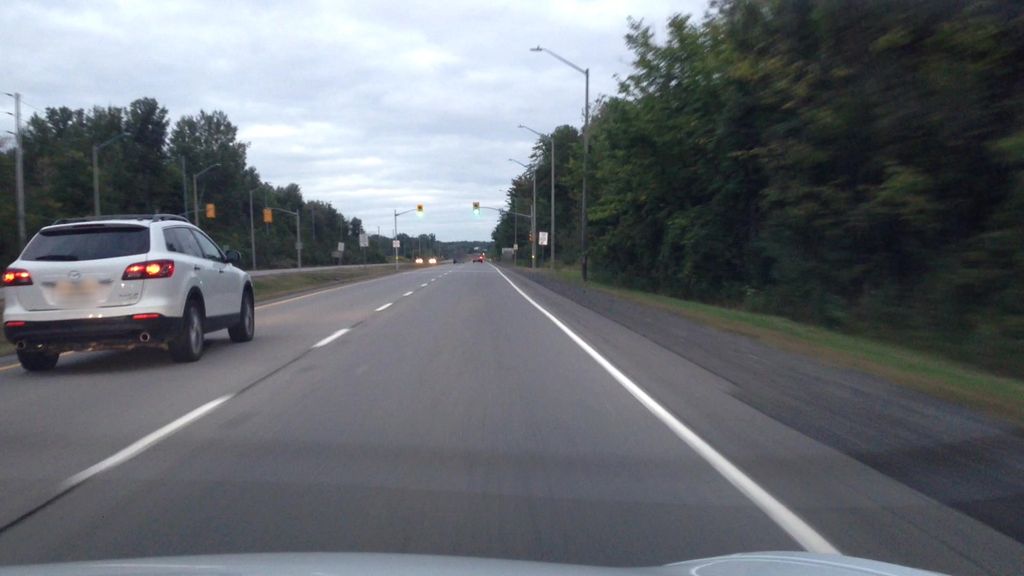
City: ottawa-gatineau